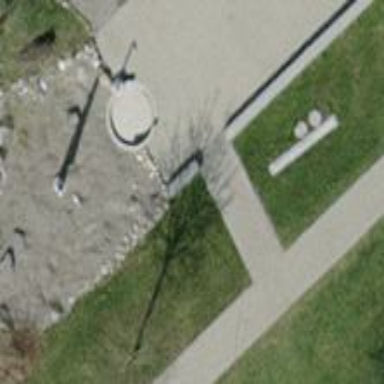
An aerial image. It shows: Sandpit at the playground.